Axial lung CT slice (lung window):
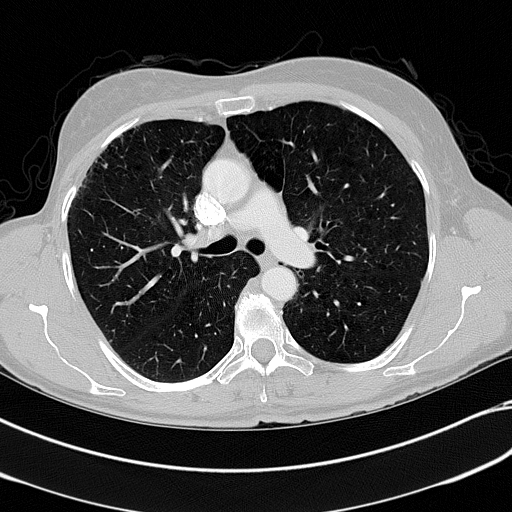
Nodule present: no